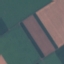
Land use / land cover: AnnualCrop